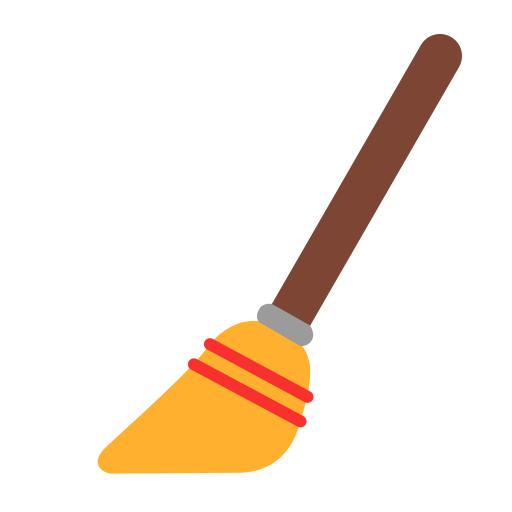
broom flat